Field crop: maize
Growth stage: 1
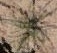
Species: salsola